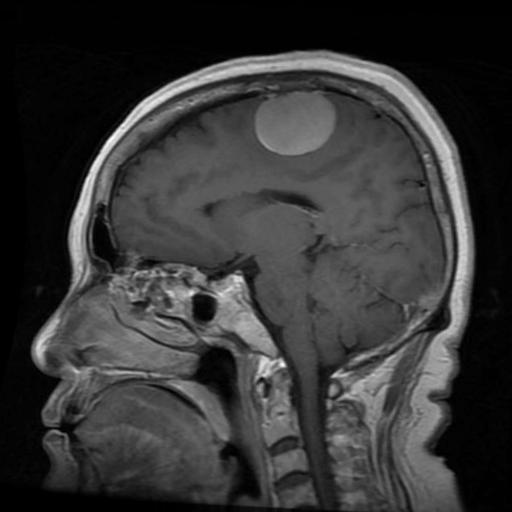
Label: meningioma